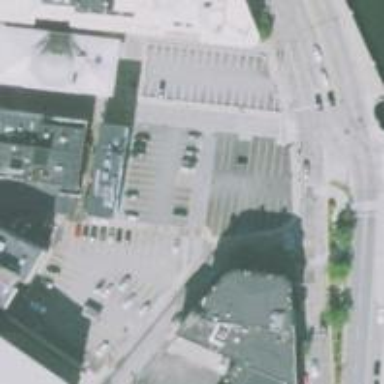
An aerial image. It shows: Alley classified as service road.